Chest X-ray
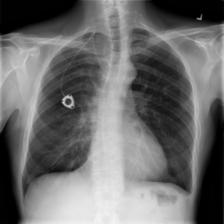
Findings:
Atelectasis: negative
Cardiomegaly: negative
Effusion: negative
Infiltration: negative
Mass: negative
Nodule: negative
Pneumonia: negative
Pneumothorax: negative
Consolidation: positive
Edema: negative
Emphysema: negative
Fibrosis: negative
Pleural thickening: negative
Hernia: negative